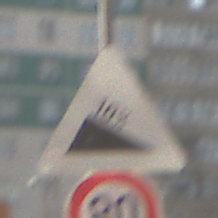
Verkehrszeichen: Gefaelle10
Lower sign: Geschwindigkeit80
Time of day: MorningAfternoon
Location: Outdoor (Urban)
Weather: PartlyCloudy
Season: NotSpecified
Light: Natural